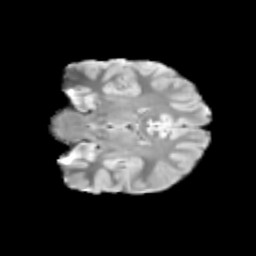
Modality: T2w
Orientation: coronal
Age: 12
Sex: male
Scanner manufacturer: siemens
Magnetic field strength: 3 T
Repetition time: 3.8 s
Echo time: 0.07 s